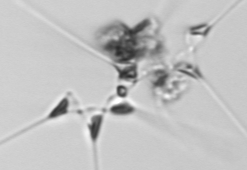
Label: Asterionellopsis_glacialis